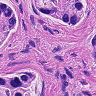
Metastatic tissue present: yes